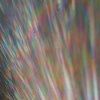
Label: sunburn